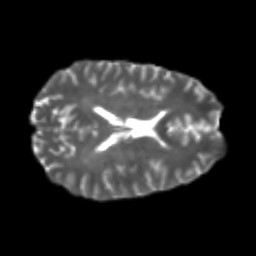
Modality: T2w
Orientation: axial
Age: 26
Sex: male
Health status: healthy
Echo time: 0.074 s